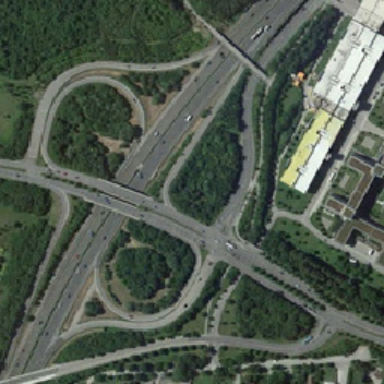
The path on the octagonal viaduct connects with some large buildings .